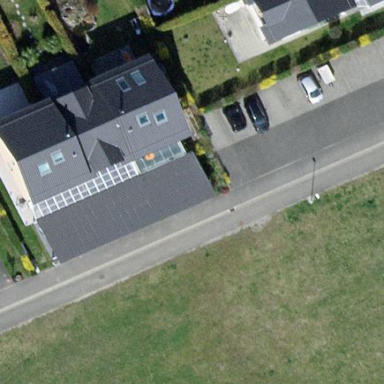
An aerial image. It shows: View of roof of building.